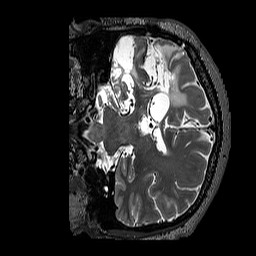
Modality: T2w
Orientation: coronal
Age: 46
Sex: male
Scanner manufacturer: siemens
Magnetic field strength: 3 T
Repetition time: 3.2 s
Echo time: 0.567 s